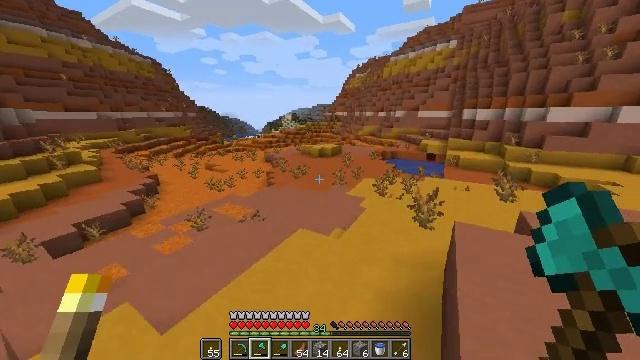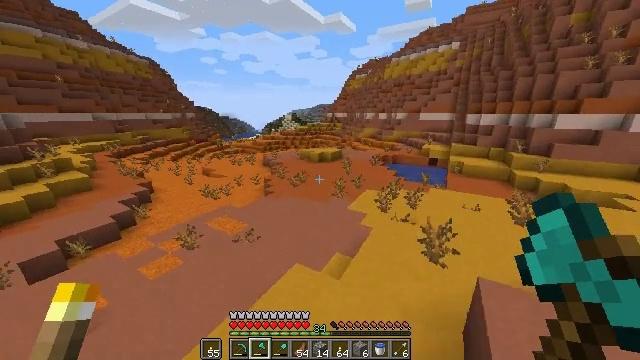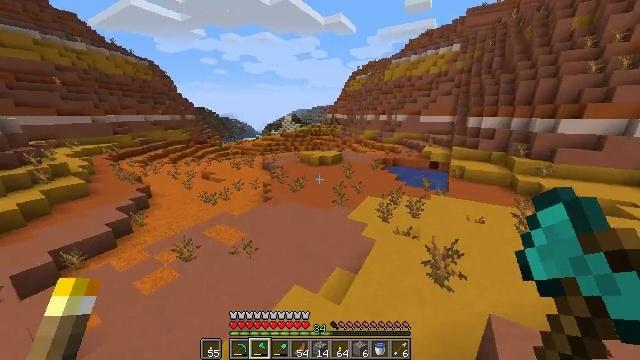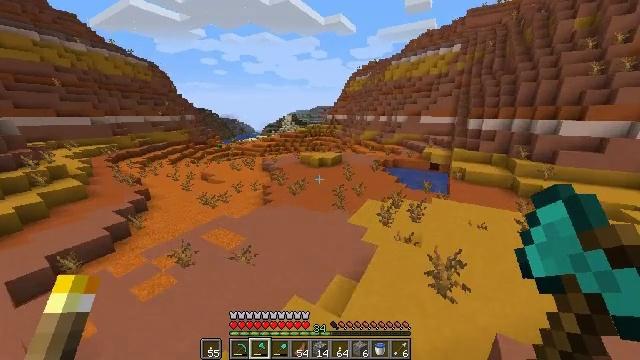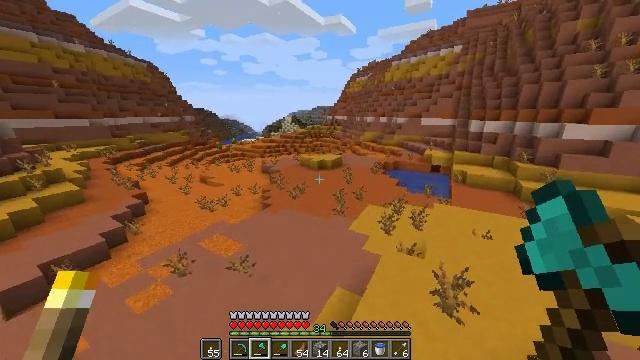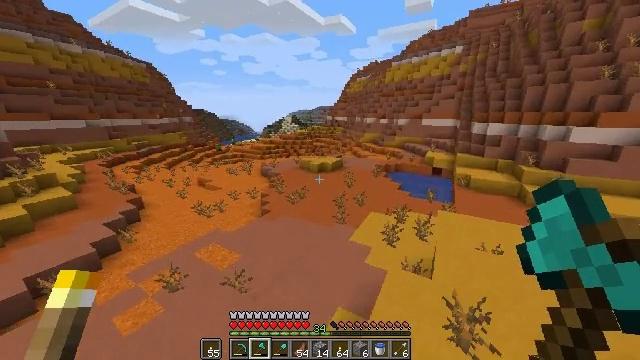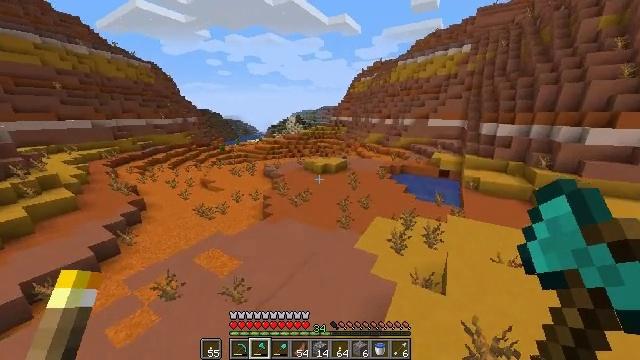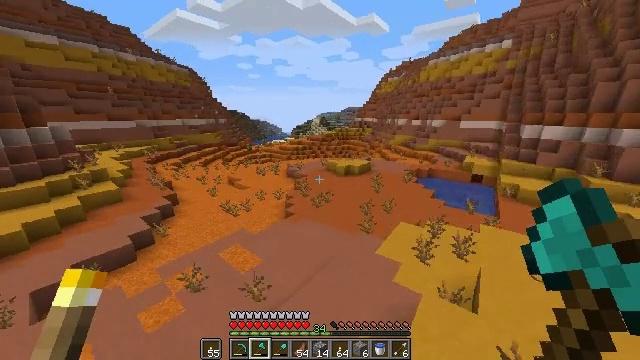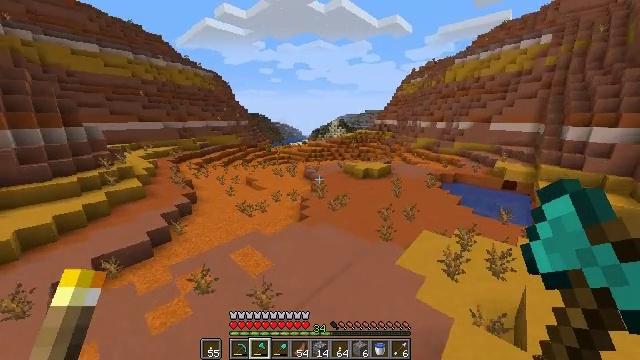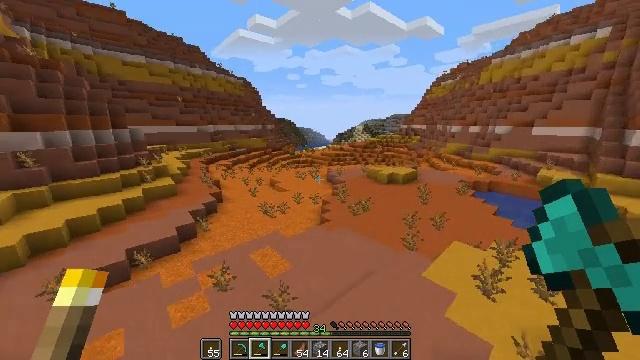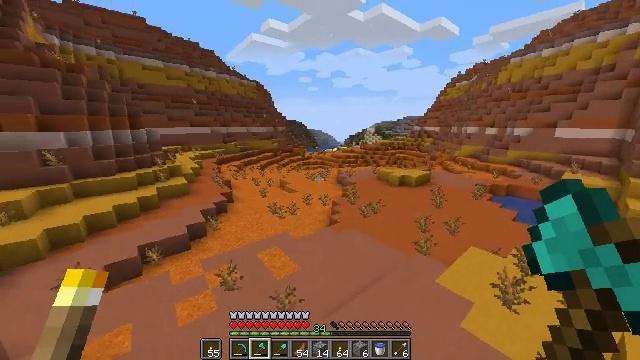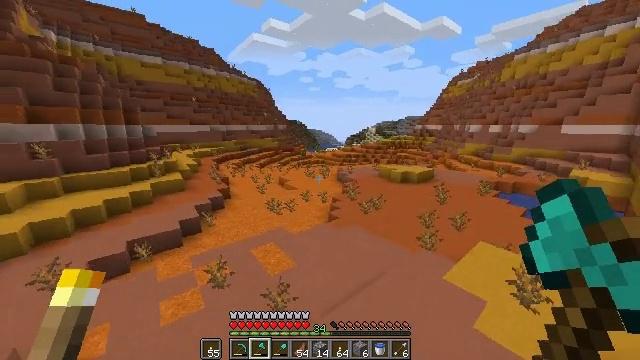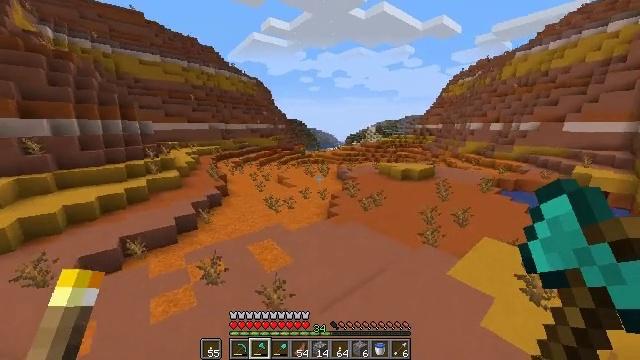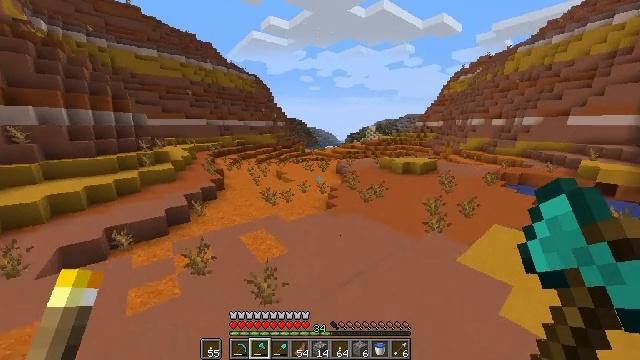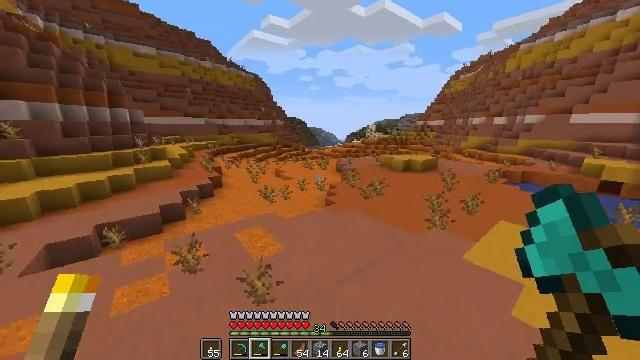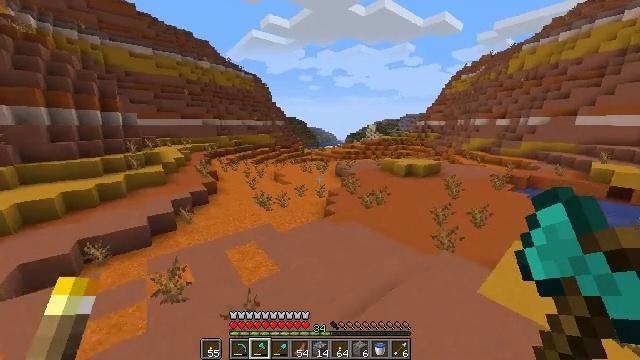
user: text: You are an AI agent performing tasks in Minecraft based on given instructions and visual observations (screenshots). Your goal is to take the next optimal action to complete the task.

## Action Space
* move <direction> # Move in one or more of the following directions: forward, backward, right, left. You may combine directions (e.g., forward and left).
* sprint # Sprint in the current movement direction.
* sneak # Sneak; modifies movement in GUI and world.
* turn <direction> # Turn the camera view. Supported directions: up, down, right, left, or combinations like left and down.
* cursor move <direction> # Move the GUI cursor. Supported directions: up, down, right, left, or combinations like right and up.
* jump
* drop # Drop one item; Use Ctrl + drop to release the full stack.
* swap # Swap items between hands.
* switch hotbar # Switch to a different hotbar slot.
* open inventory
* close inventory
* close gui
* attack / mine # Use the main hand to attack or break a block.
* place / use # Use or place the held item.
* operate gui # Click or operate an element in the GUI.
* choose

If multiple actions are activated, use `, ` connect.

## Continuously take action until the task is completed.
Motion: motion action
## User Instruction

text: Break the cactus block.
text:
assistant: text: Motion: move forward, sprint, jump
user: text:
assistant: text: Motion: move forward, sprint, jump
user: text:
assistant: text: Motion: move forward, sprint, jump
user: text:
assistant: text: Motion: move forward, sprint, jump
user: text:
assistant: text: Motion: move forward, sprint, jump
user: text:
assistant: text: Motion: move forward, sprint, turn left, jump
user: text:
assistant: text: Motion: move forward, sprint, turn left, jump
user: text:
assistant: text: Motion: move forward, sprint, turn left, jump
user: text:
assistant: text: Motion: move forward, sprint, turn left and up, jump
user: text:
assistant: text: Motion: move forward, sprint, turn left, jump
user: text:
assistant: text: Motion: move forward, sprint, jump
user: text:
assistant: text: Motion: move forward, sprint, jump
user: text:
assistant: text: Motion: move forward, sprint, jump
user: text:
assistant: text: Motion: move forward, sprint, jump
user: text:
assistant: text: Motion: move forward, sprint, jump
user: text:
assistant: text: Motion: move forward, sprint, jump
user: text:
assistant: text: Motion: move forward, sprint, jump
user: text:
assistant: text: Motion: move forward, sprint, jump
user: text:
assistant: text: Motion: move forward, sprint, jump
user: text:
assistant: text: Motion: move forward, sprint, jump
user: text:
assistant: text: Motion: move forward, sprint, jump
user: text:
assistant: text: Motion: move forward, sprint, jump
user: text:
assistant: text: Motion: move forward, sprint, jump
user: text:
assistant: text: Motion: move forward, sprint, jump
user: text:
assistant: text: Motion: move forward, sprint, jump
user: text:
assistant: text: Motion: move forward, sprint, jump
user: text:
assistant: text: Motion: move forward, sprint, jump
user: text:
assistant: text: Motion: move forward, sprint, jump
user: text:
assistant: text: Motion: move forward, sprint, jump
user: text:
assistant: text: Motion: move forward, sprint, jump